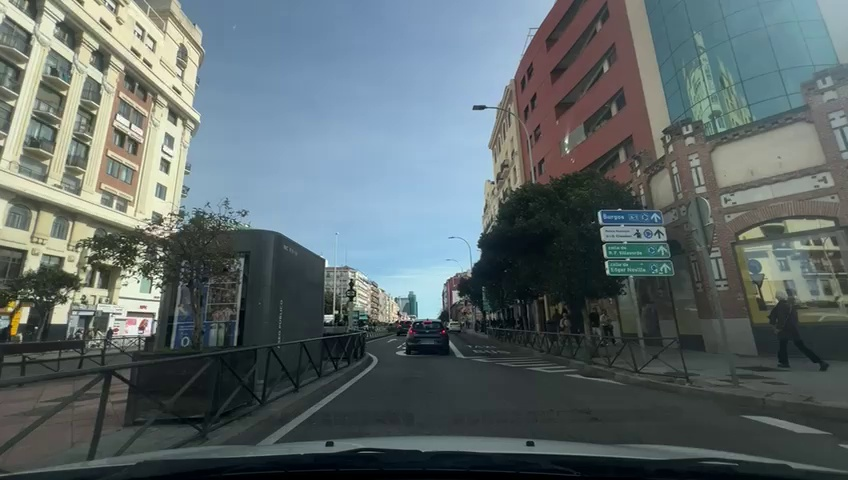
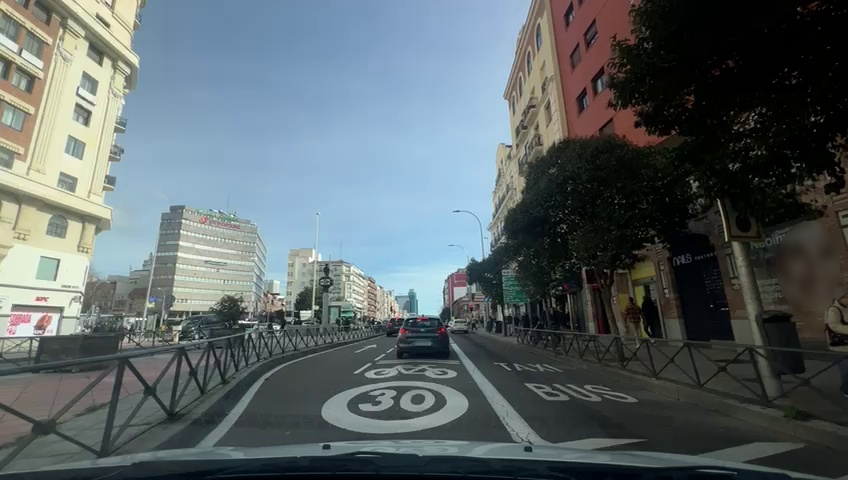
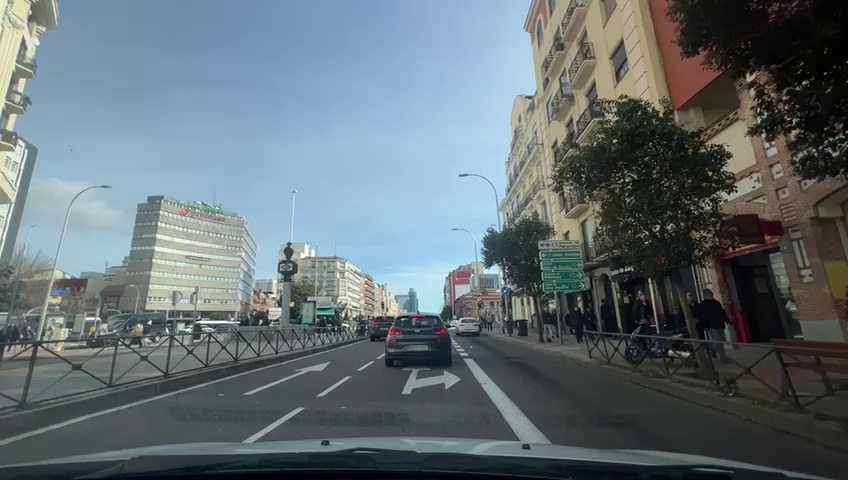
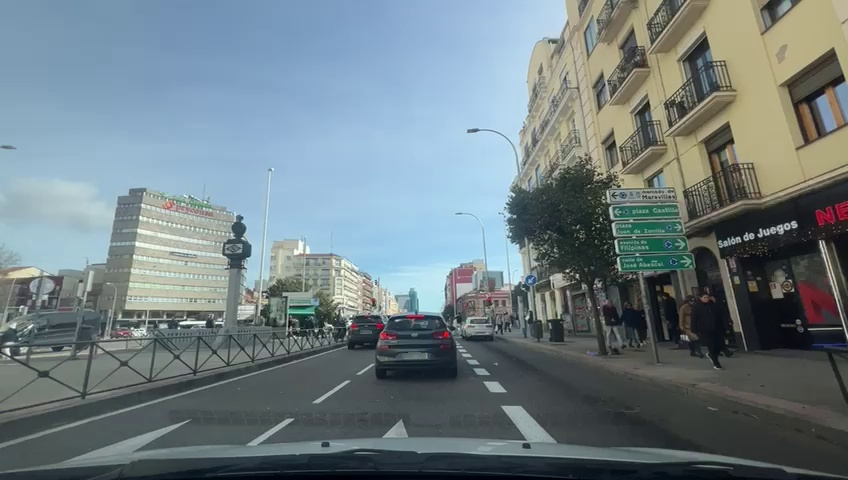
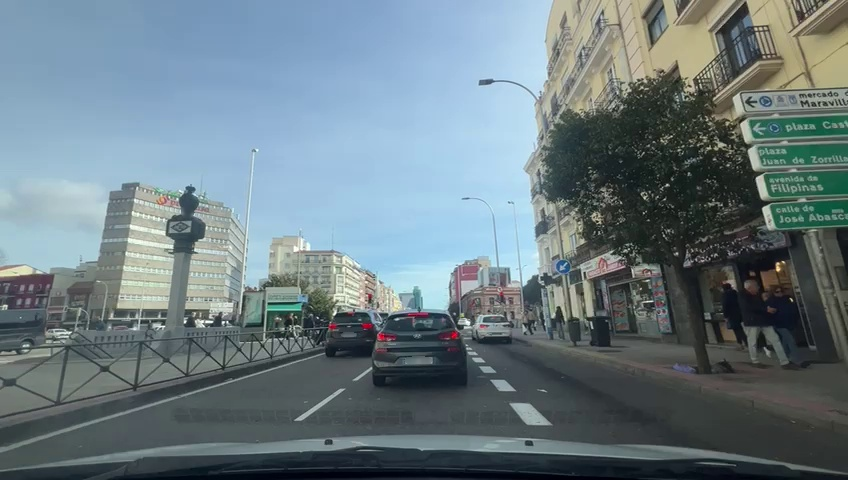
Situation: Traffic light
Question: Do you observe any red traffic light regulating the ego lane?
Answer: Yes
Reasoning: The Ego vehicle approaches an area where multiple vehicles are stationary at a red traffic signal. The signal is visible in the distance on both sides of the roadway, displaying a red light.

Situation: Traffic light
Question: What is the color of the traffic light regulating the ego lane?
Answer: Red
Reasoning: The Ego vehicle approaches an area where multiple vehicles are stationary at a red traffic signal. The signal is visible in the distance on both sides of the roadway, displaying a red light.

Situation: Traffic light
Question: Is the ego vehicle positioned in a dedicated right-turn lane before the traffic light?
Answer: No
Reasoning: The Ego vehicle is traveling in the center lane of a three-lane street. The left lane is restricted to proceeding straight, the center lane permits both straight movement and right turns, and the right lane is designated exclusively for buses. No specialized traffic signals are present; all signals display a red light and convey the same instruction for all applicable lanes.

Situation: Traffic light
Question: Is the ego vehicle positioned in a dedicated left-turn lane before the traffic light?
Answer: No
Reasoning: The Ego vehicle is traveling in the center lane of a three-lane street. The left lane is restricted to proceeding straight, the center lane permits both straight movement and right turns, and the right lane is designated exclusively for buses. No specialized traffic signals are present; all signals display a red light and convey the same instruction for all applicable lanes.

Situation: Traffic light
Question: Are multiple traffic lights regulating the ego direction of travel displaying different colors simultaneously?
Answer: No
Reasoning: The Ego vehicle is traveling in the center lane of a three-lane street. The left lane is restricted to proceeding straight, the center lane permits both straight movement and right turns, and the right lane is designated exclusively for buses. No specialized traffic signals are present; all signals display a red light and convey the same instruction for all applicable lanes.